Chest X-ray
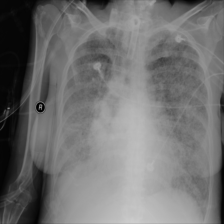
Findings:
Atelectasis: negative
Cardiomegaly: negative
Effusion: negative
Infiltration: negative
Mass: negative
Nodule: negative
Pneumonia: negative
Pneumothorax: negative
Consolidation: negative
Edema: negative
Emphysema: negative
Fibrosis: negative
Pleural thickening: negative
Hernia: negative